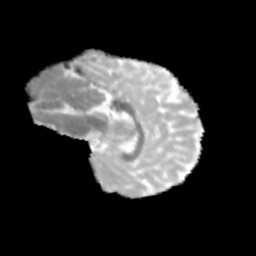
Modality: MD
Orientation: sagittal
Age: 10
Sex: female
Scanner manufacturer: siemens
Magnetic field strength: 3 T
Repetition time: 3.8 s
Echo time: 0.07 s